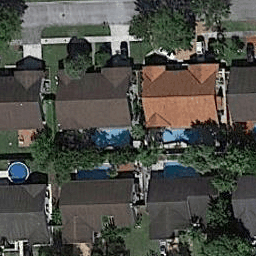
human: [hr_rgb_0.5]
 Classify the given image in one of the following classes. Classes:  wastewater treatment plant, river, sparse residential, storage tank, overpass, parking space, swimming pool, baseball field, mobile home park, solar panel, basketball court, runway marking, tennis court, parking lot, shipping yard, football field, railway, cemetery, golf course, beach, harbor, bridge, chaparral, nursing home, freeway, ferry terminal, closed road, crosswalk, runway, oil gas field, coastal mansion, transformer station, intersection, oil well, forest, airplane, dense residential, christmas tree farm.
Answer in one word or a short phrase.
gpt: dense residential